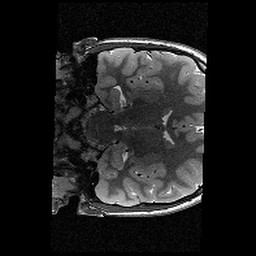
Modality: T2w
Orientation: coronal
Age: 11
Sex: female
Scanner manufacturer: siemens
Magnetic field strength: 3 T
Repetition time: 9.23 s
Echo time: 0.067 s